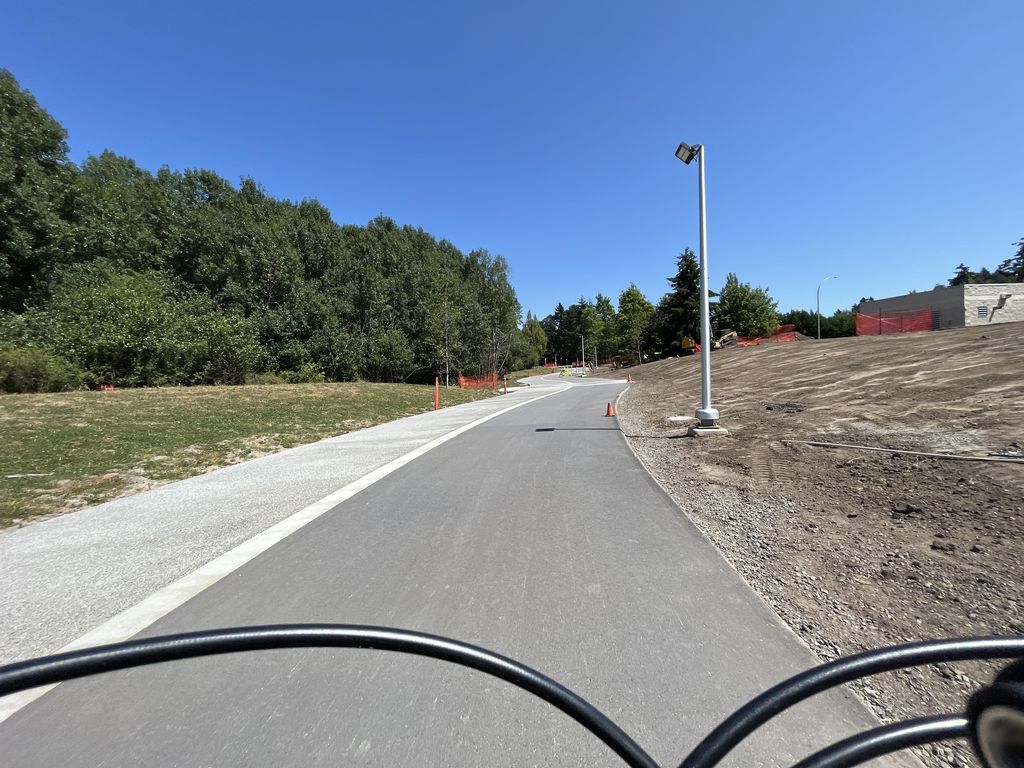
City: victoria